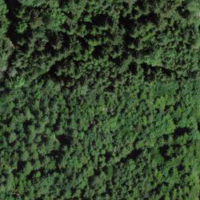
EUNIS habitat code: 43
Species observed at this site:
Campanula trachelium